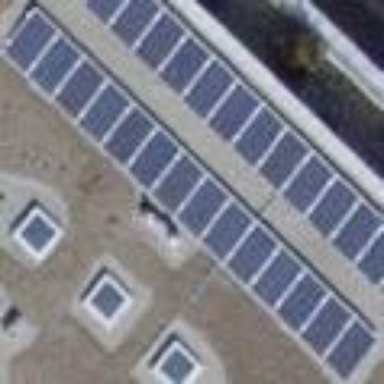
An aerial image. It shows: Solar power generator.